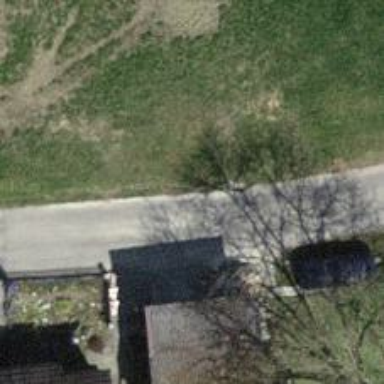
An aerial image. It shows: Unclassified paved road.